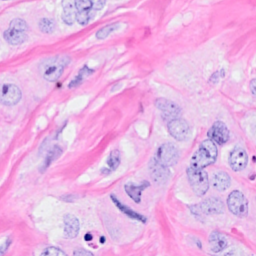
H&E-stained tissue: Breast